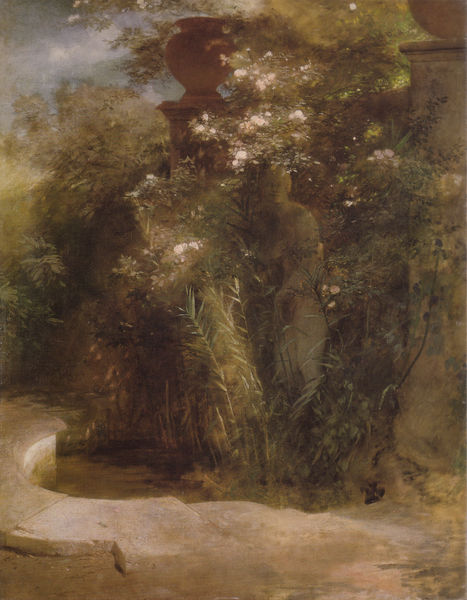
Titel: Verlassene Venus
Künstler: Arnold Böcklin
Standort: Basel
Institution: Kunstmuseum
Schlagwörter: akt, baum, blätter, felsen, gemälde, himmel, mann, nackt, schatten, wasser, weiß, wolken, aquarell, bäume, fluss, gelb, grün, landschaft, ocker, sand, see, teich, ausschnitt, blume, blumen, braun, frau, grau, hintergrund, licht, marmor, pastell, schwarz, säule, säulen, blüte, blüten, gras, park, rose, rosen, schleier, weg, wolke, beige, hochformat, malerei, symbolismus, wand, architektur, gesicht, sockel, stein, taube, portrait, öl, einsamkeit, erde, gräser, natur, schilf, spiegelung, strauch, wind, büsche, sträucher, figur, gewand, lichtpunkte, pflanze, pflanzen, frontal, wald, brunnen, rund, amphore, amphoren, garten, skulptur, statue, vase, ruhe, fels, mauer, hecke, idylle, bank, stille, jugendstil, vasen, farn, plastik, podest, ölfarben, tor, gestalt, versteckt, eva, paradies, eingang, außen, antike, wasserpflanzen, lichtung, nack, jungfrau, gespenst, kugel, mythologie, schemenhaft, gewächse, diffus, efeu, tümpel, nymphe, wesen, märchen, hain, bambus, erscheinung, venus, verborgen, versteck, fahrn, belebt, sitzbank, wasserstelle, geist, statur, verwunschen, schilff, märchenhaft, handlung, redon, stimmungsvoll, pastelltöne, bruestung, odilon redon, wassernymphe, brunnengeist, schaumkraut, verschwimmend, wassergeist, weißhöhungen